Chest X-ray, PA view. Patient: 20 years old, sex M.
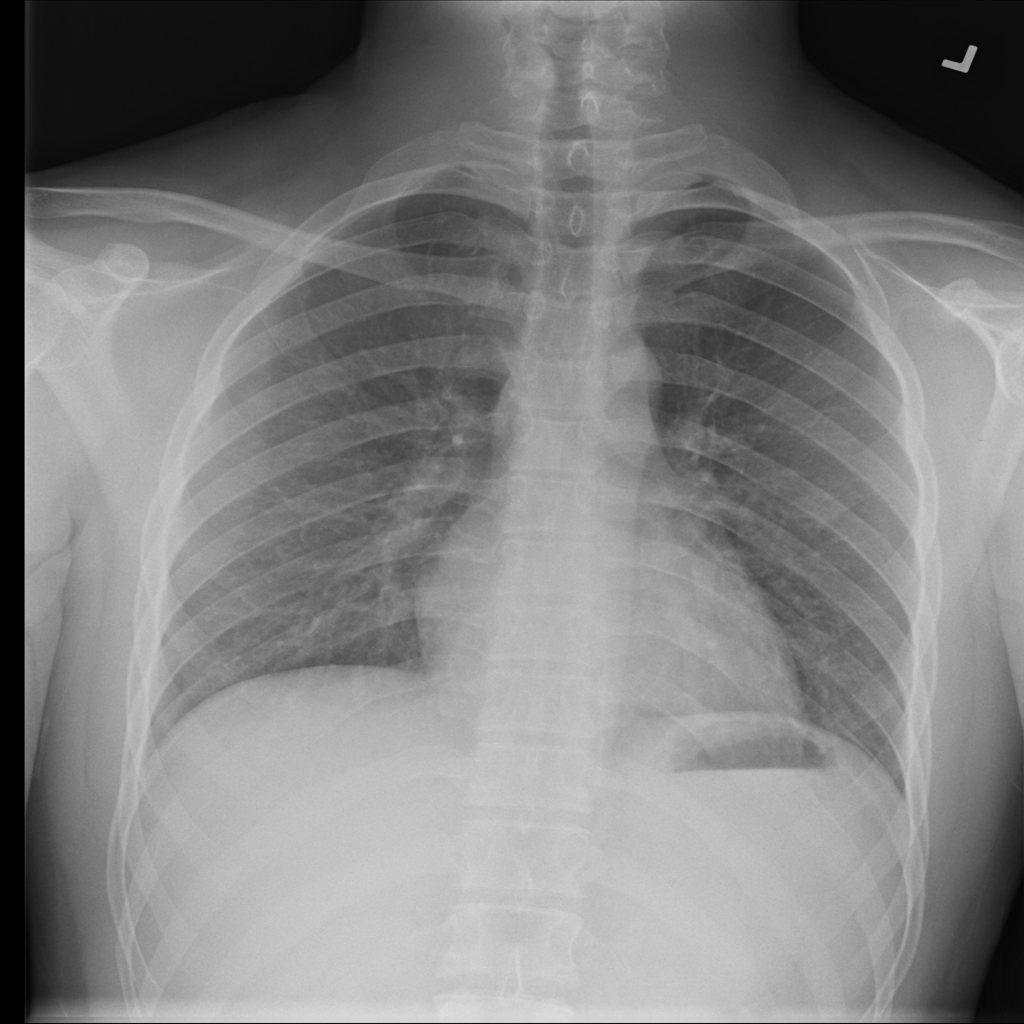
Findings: No Finding